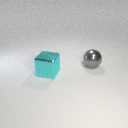
large cyan metal cube in front of large gray metal sphere